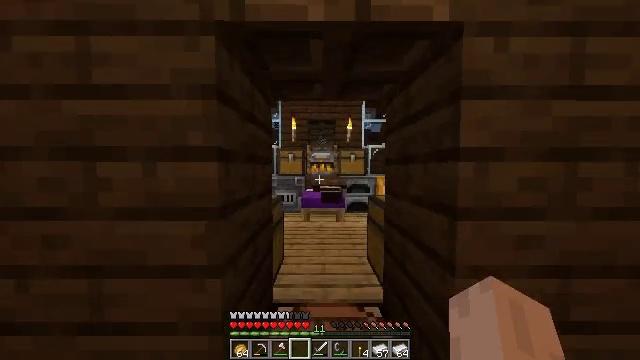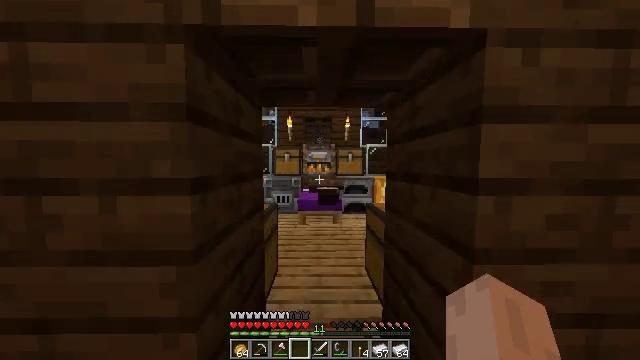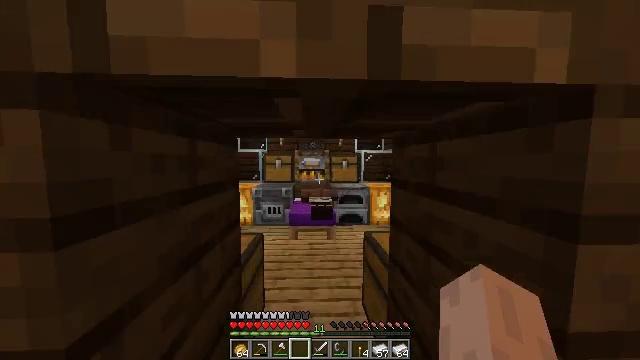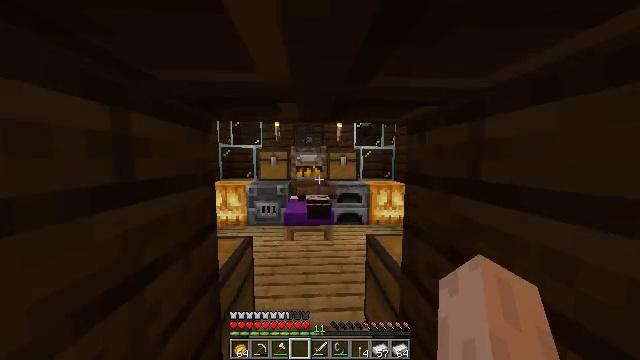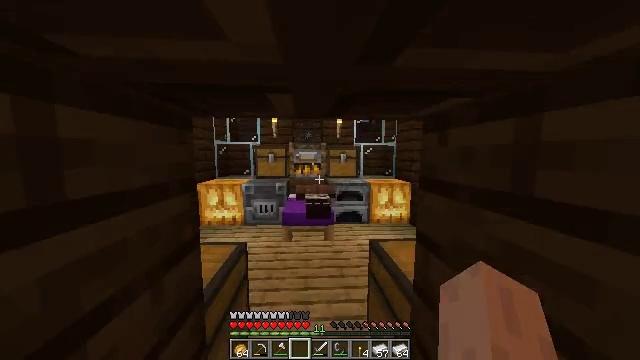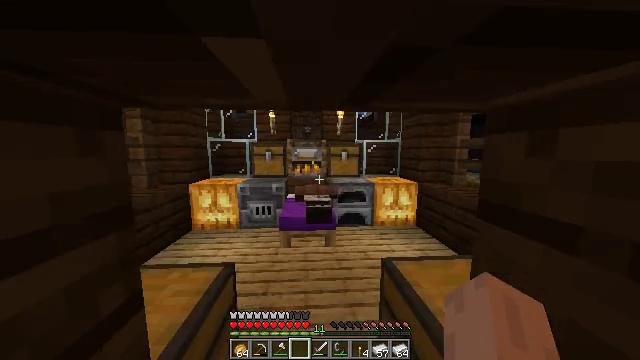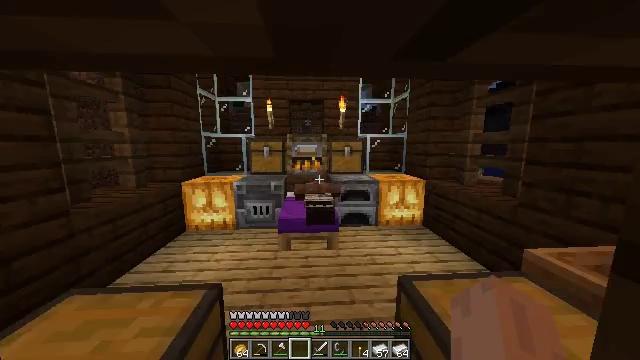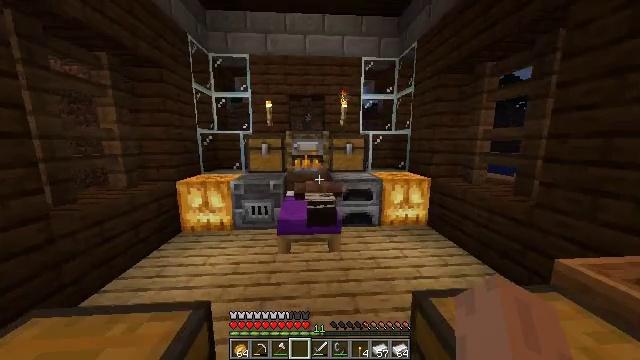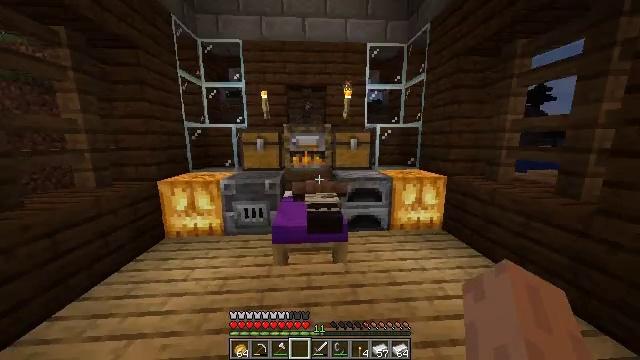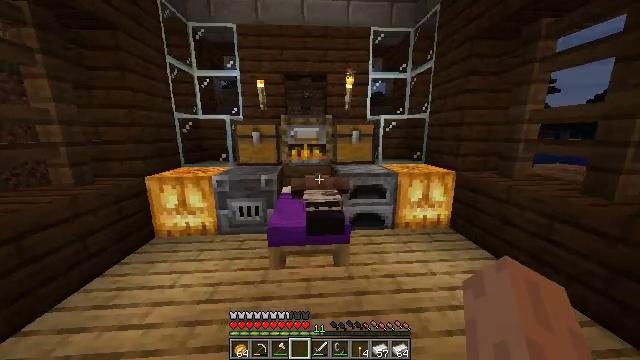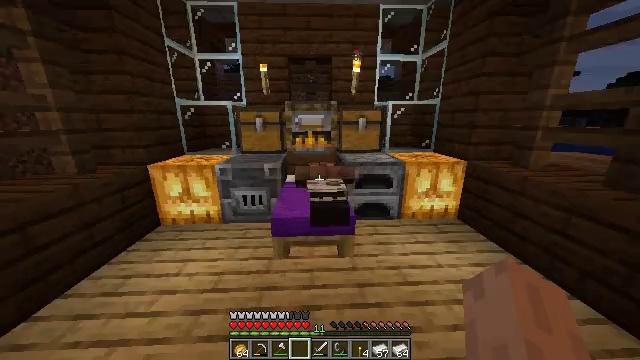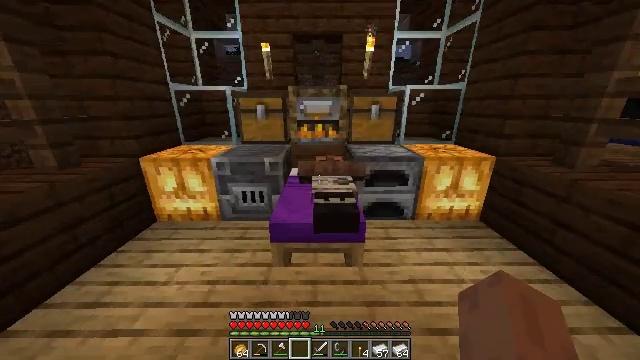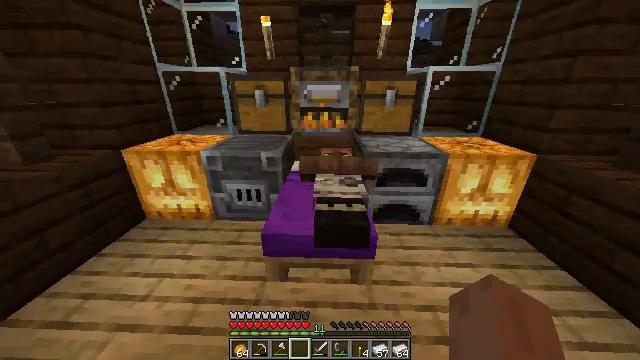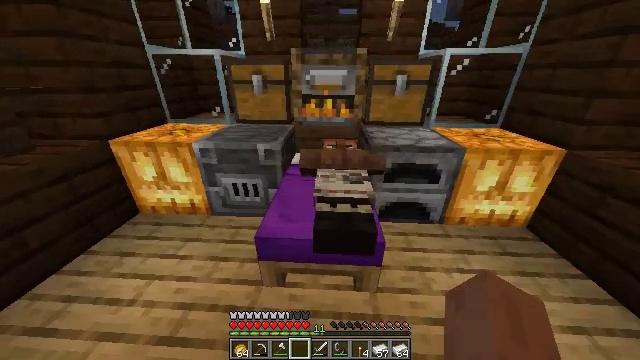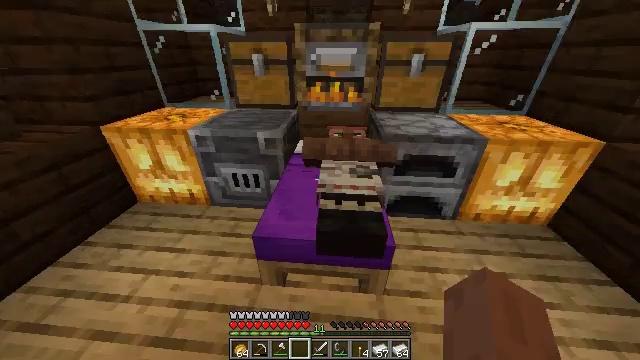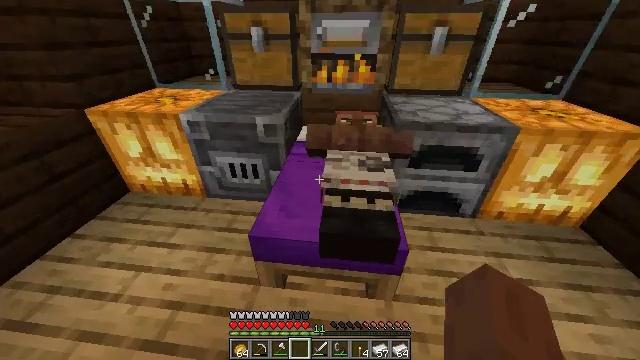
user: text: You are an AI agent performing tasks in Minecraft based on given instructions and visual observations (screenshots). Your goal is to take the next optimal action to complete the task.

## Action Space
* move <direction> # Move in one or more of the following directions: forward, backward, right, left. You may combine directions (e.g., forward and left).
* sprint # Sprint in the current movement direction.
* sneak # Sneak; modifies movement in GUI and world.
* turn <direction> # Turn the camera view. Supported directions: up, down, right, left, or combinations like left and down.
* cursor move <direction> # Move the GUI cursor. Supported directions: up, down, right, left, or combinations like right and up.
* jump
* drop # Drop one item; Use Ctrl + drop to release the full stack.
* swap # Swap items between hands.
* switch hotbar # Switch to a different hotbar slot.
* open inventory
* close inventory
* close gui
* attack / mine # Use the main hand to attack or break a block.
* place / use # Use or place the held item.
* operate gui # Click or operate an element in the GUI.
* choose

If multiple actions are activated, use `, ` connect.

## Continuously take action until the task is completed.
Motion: motion action
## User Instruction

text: Get dirt block.
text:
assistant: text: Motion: move forward, turn down
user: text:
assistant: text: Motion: move forward, sprint, turn right and down
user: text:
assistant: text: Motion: move forward, sprint
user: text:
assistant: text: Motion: move forward, sprint
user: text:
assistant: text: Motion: move forward, sprint
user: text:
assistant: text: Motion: move forward, turn down
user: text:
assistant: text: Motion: move forward
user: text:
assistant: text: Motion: move forward, turn down
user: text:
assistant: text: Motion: move forward, turn down
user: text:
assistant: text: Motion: move forward, turn left and down
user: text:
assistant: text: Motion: move forward, turn left and down
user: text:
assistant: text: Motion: move forward, turn left and down
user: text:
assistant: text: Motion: move forward, turn left and down
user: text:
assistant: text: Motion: turn left and down
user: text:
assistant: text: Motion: turn left and down
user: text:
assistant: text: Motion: turn left and down
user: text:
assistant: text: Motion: no_op
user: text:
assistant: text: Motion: move left
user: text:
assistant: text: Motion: move left
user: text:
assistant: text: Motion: move left, turn right
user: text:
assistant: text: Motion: move left, turn right and down
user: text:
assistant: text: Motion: move forward and move left, turn right and down
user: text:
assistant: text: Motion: move forward and move left, turn right
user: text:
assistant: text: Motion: move forward and move left, turn right
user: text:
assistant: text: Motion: move forward and move left, turn right
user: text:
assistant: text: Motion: turn right and down
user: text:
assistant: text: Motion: turn right
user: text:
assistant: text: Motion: turn right
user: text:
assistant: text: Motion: no_op
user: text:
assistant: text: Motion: no_op